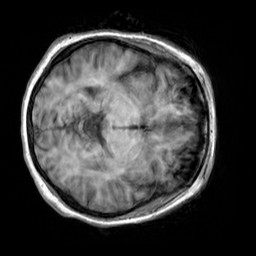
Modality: T1w
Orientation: axial
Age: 25
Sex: female
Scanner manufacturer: siemens
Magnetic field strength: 3 T
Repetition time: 2.3 s
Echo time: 0.00303 s